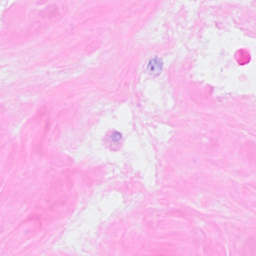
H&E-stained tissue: Breast